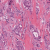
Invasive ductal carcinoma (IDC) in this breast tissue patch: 1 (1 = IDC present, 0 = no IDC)